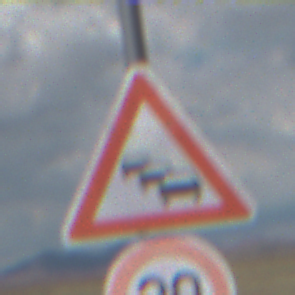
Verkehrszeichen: Stau
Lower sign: Geschwindigkeit20
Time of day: Midday
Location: Outdoor (Nature)
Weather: PartlyCloudy
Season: NotSpecified
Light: Natural